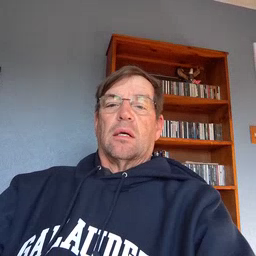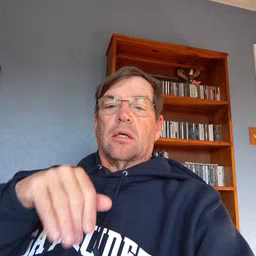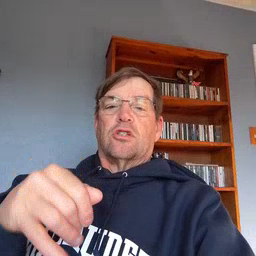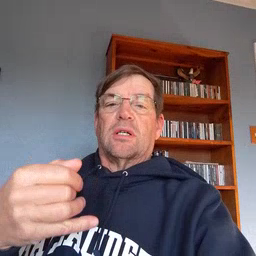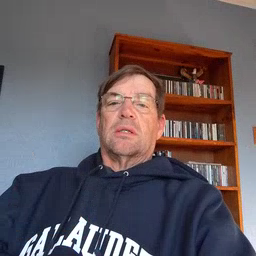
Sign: jeans